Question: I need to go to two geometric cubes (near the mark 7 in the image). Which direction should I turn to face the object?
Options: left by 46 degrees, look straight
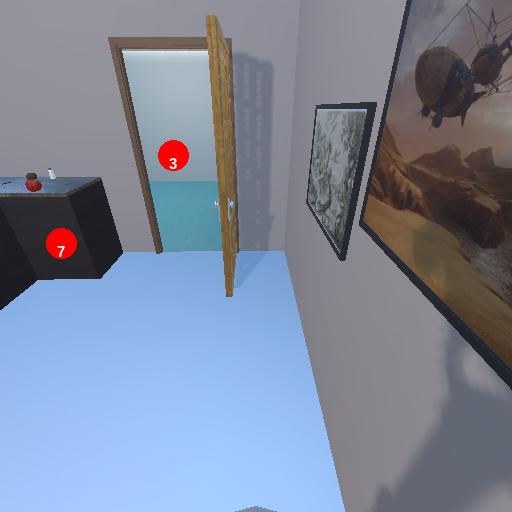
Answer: left by 46 degrees